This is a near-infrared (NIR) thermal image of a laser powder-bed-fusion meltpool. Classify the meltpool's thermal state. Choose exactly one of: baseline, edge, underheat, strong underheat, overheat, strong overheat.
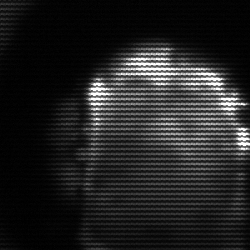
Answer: baseline